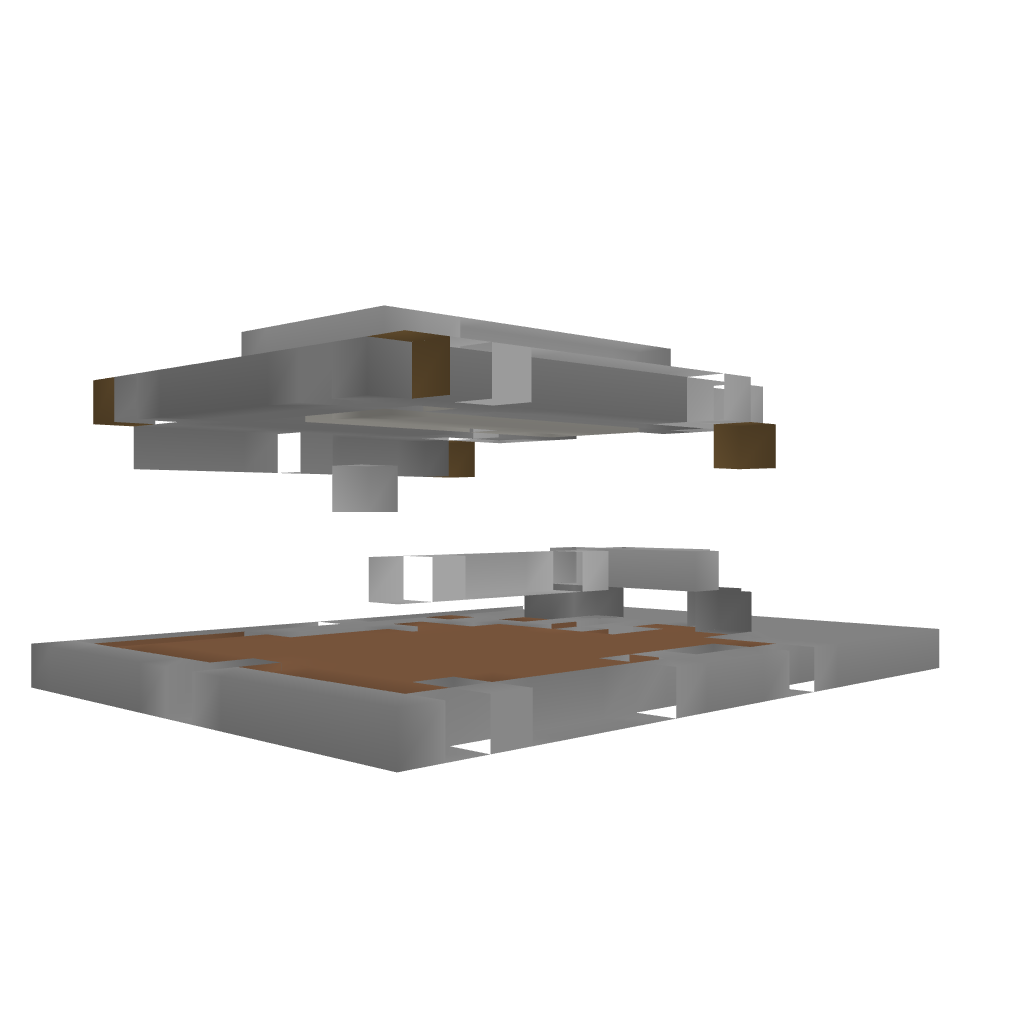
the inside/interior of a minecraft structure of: Farm sugarcane